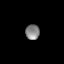
Tissue: lung
Cell type: Fibroblasts
Senescence score: 0.5666
Nuclear area (px): 204
Mean DAPI intensity: 135.784